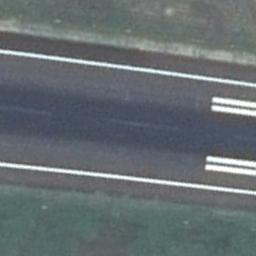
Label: runway